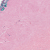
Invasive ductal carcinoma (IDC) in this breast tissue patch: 0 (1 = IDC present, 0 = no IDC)